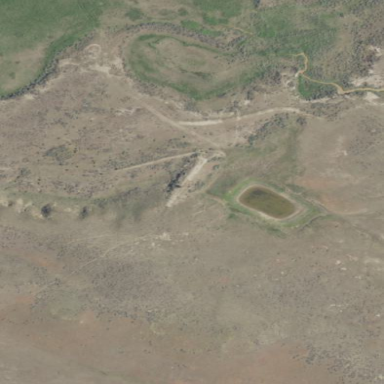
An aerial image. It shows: Reservoir.